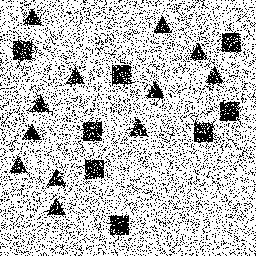
Squares: 8
Triangles: 12
Stars: 0
Total shapes: 20